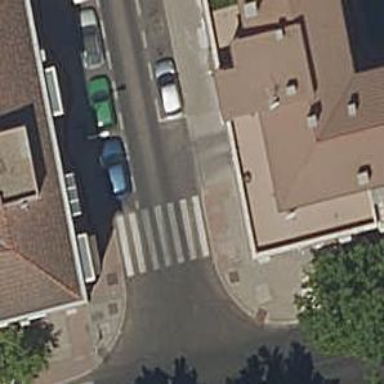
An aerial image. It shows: Marked road crossing with visible markings.